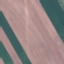
Land use / land cover class: AnnualCrop